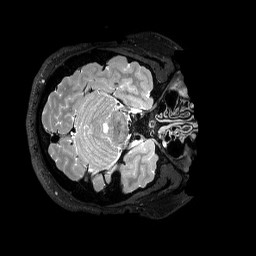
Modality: T2w
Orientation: axial